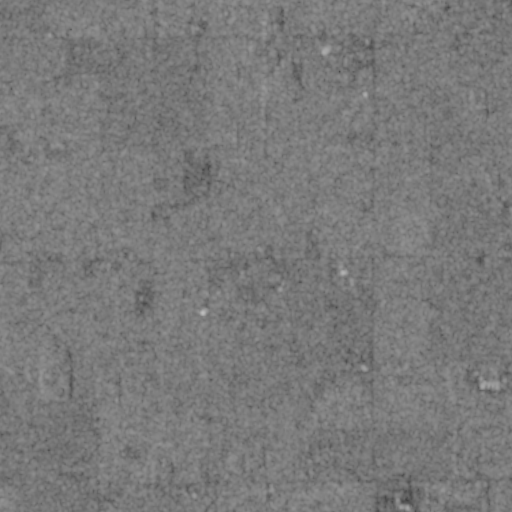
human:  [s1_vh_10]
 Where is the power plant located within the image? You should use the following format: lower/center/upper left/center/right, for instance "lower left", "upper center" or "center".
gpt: The power plant is located in the lower right of the image.
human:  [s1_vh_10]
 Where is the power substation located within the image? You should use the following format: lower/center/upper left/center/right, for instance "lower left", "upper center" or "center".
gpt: The power substation is located in the lower right of the image.
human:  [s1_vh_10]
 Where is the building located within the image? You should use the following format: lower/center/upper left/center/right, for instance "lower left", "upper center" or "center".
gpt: The building is located in the lower right of the image.
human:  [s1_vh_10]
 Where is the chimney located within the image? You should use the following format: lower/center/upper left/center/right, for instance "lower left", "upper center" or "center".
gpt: The chimney is located in the lower right of the image.
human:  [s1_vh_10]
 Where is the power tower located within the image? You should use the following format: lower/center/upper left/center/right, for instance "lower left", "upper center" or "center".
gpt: There is no power tower in the image.

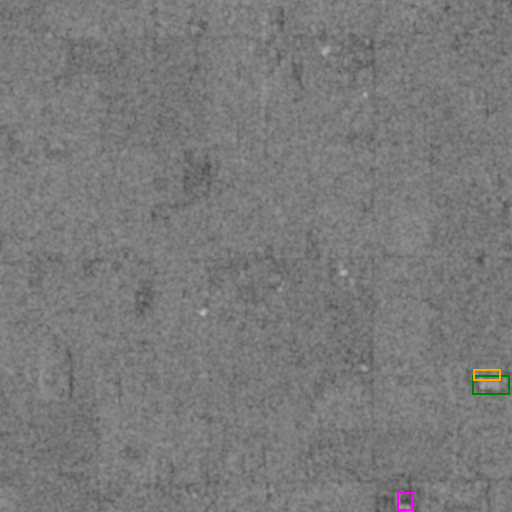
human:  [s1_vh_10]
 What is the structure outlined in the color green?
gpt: The structure outlined in green is a power plant.
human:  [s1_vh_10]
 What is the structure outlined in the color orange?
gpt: The structure outlined in orange is a power substation.
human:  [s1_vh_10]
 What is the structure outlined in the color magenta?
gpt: The structure outlined in magenta is a building.
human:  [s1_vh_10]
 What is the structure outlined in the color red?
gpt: There is no red outline.